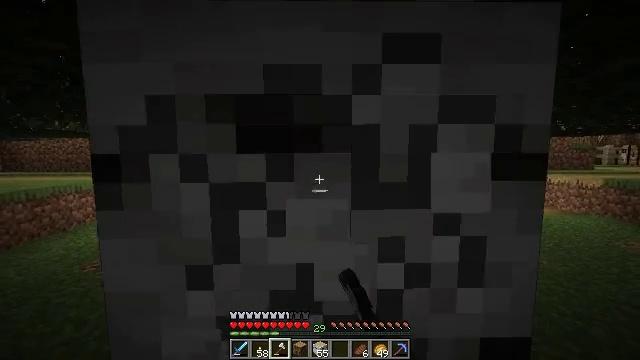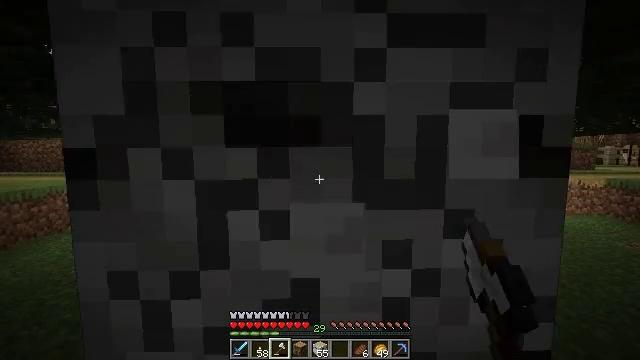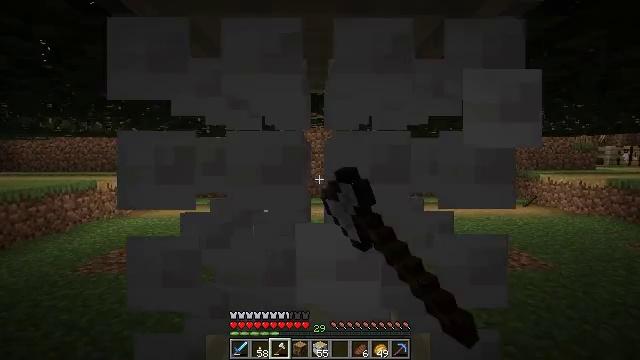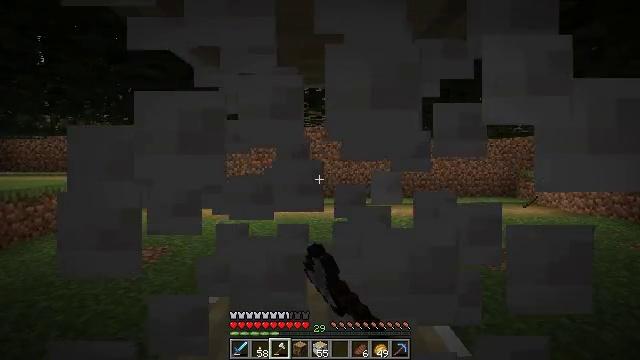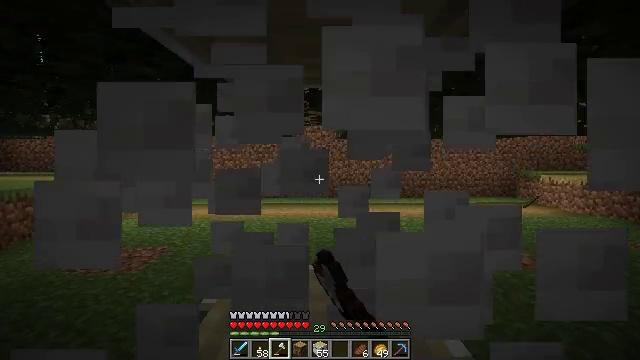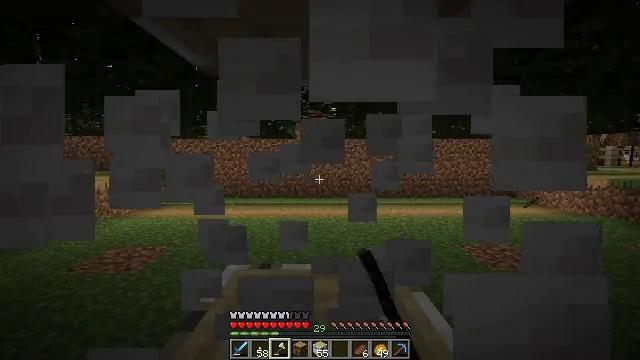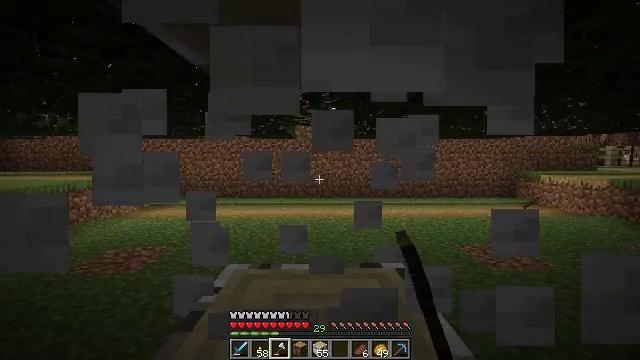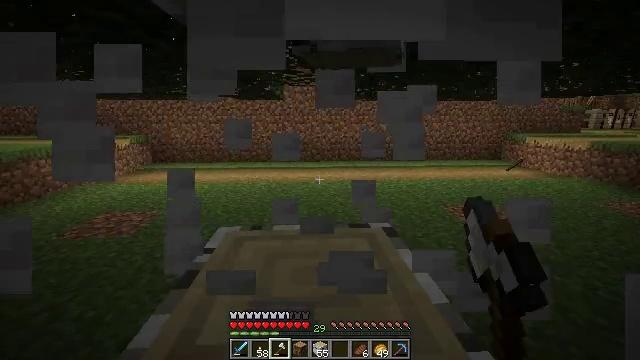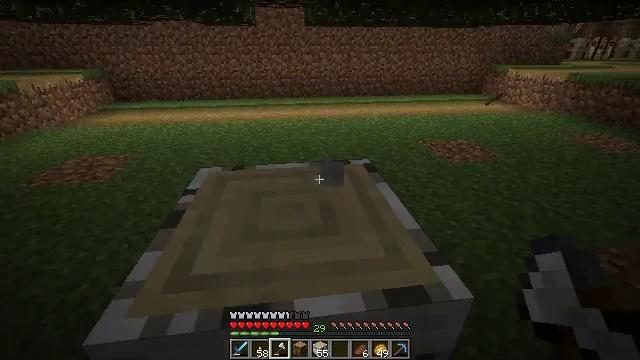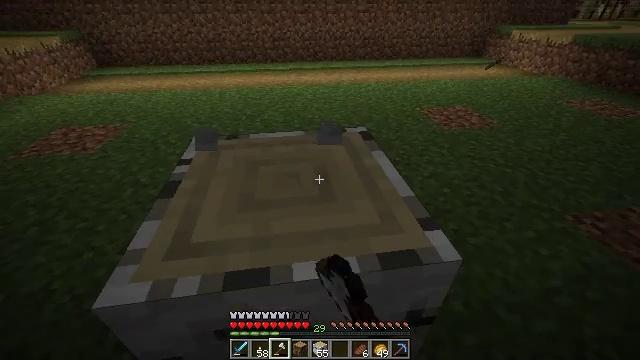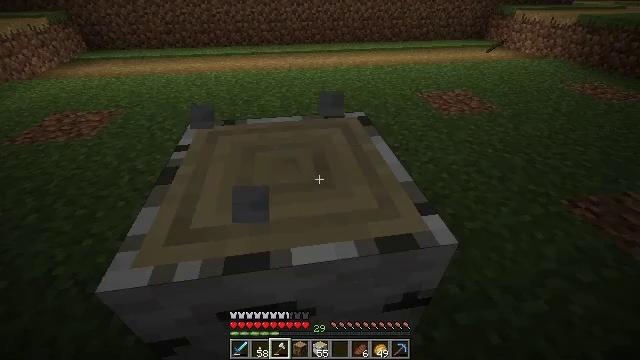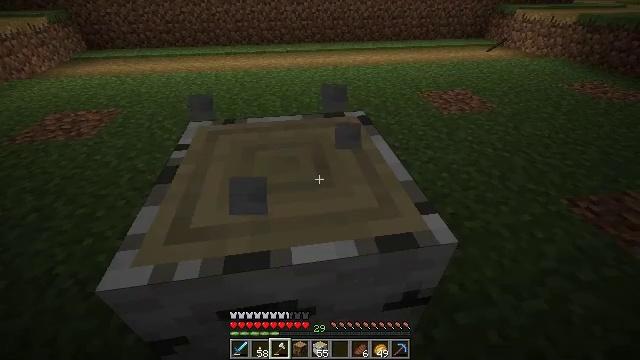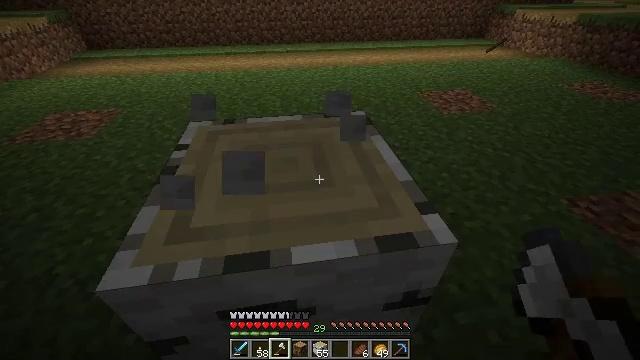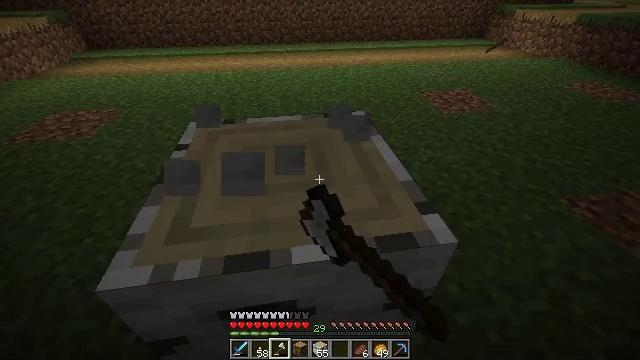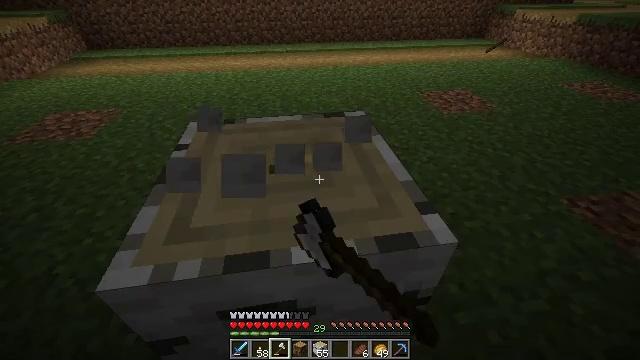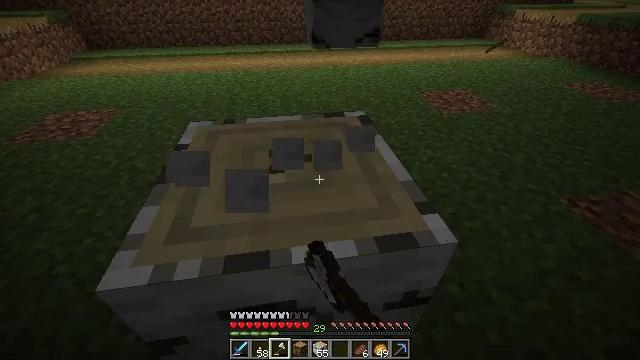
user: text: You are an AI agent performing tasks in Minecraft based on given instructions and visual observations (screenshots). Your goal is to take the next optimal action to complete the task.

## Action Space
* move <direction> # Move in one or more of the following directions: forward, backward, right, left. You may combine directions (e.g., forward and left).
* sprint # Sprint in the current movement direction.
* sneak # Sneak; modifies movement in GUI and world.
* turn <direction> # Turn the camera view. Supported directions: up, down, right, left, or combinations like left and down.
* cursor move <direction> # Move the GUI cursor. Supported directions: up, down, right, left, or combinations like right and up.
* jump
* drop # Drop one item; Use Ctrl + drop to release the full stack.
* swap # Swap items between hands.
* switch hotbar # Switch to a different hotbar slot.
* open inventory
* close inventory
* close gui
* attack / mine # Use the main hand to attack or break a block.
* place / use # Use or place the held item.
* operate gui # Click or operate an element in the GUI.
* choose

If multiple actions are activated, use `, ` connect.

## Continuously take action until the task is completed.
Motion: motion action
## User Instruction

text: Use your axe to get birch logs.
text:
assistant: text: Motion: attack / mine
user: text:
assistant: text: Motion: attack / mine
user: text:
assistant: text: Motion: attack / mine
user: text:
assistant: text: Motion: attack / mine
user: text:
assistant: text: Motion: attack / mine
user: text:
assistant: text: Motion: attack / mine
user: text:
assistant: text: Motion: turn right and down, attack / mine
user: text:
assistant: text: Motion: turn right and down, attack / mine
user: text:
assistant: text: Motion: turn right and down, attack / mine
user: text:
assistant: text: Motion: turn down, attack / mine
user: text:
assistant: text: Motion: attack / mine
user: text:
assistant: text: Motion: attack / mine
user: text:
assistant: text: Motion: attack / mine
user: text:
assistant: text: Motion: attack / mine
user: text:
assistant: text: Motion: attack / mine
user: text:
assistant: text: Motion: attack / mine
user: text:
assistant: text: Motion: attack / mine
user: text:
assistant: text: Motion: attack / mine
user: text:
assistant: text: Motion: attack / mine
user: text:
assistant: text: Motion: attack / mine
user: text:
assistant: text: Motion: attack / mine
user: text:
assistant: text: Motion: attack / mine
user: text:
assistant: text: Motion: attack / mine
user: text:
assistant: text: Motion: attack / mine
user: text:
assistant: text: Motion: move forward, turn left and up, attack / mine
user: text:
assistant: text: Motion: move forward, turn left and up, attack / mine
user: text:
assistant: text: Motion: move forward, turn left and up, attack / mine
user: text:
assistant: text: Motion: move forward, turn left and up, attack / mine
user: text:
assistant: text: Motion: move forward, turn left and up, attack / mine
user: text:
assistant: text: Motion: turn up, attack / mine